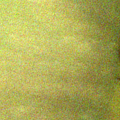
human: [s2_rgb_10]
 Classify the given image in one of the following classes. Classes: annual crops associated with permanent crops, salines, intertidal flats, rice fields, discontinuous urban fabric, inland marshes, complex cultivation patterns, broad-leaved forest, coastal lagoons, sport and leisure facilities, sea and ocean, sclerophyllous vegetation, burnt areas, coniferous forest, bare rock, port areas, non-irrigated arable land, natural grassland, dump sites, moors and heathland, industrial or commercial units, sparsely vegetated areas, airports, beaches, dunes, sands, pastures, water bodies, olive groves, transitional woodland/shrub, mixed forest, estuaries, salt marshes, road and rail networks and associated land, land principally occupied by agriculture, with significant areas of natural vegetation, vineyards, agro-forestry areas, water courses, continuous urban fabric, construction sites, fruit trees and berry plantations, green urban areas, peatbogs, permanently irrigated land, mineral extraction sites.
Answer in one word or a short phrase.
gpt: coastal lagoons